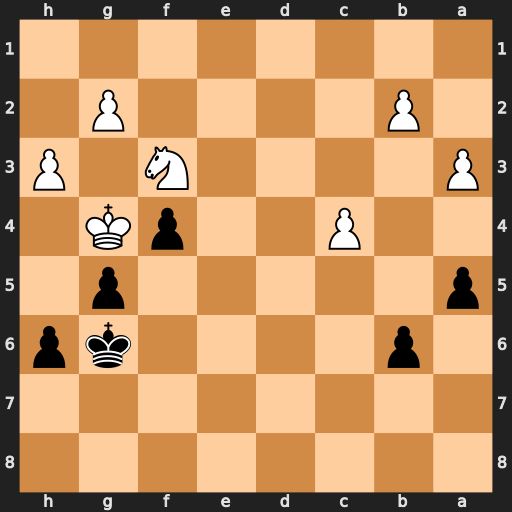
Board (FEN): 8/8/1p4kp/p5p1/2P2pK1/P4N1P/1P4P1/8
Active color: b
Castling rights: -
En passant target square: -
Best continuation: h5#